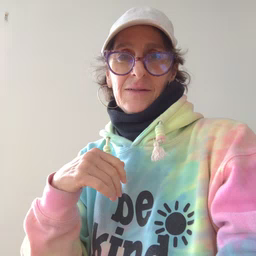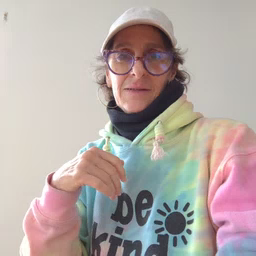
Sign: any